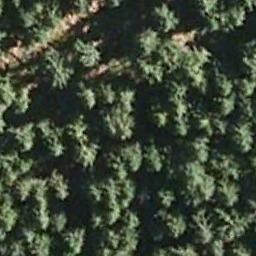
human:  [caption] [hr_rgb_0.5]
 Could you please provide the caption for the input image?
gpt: Many green trees are in a forest and the leaves cast a black shadow .

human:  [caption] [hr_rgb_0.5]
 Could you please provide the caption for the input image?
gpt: The forest has a lot of randomly arranged green trees and a road goes through the forest .

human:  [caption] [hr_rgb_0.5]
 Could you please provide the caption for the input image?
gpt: This is a dense forest .

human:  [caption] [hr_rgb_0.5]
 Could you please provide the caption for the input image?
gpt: There is a road goes through the forest .

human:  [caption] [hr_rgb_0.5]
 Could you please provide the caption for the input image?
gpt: Some narrow paths go through the green forest .